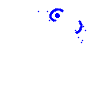
Particle: electron